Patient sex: F
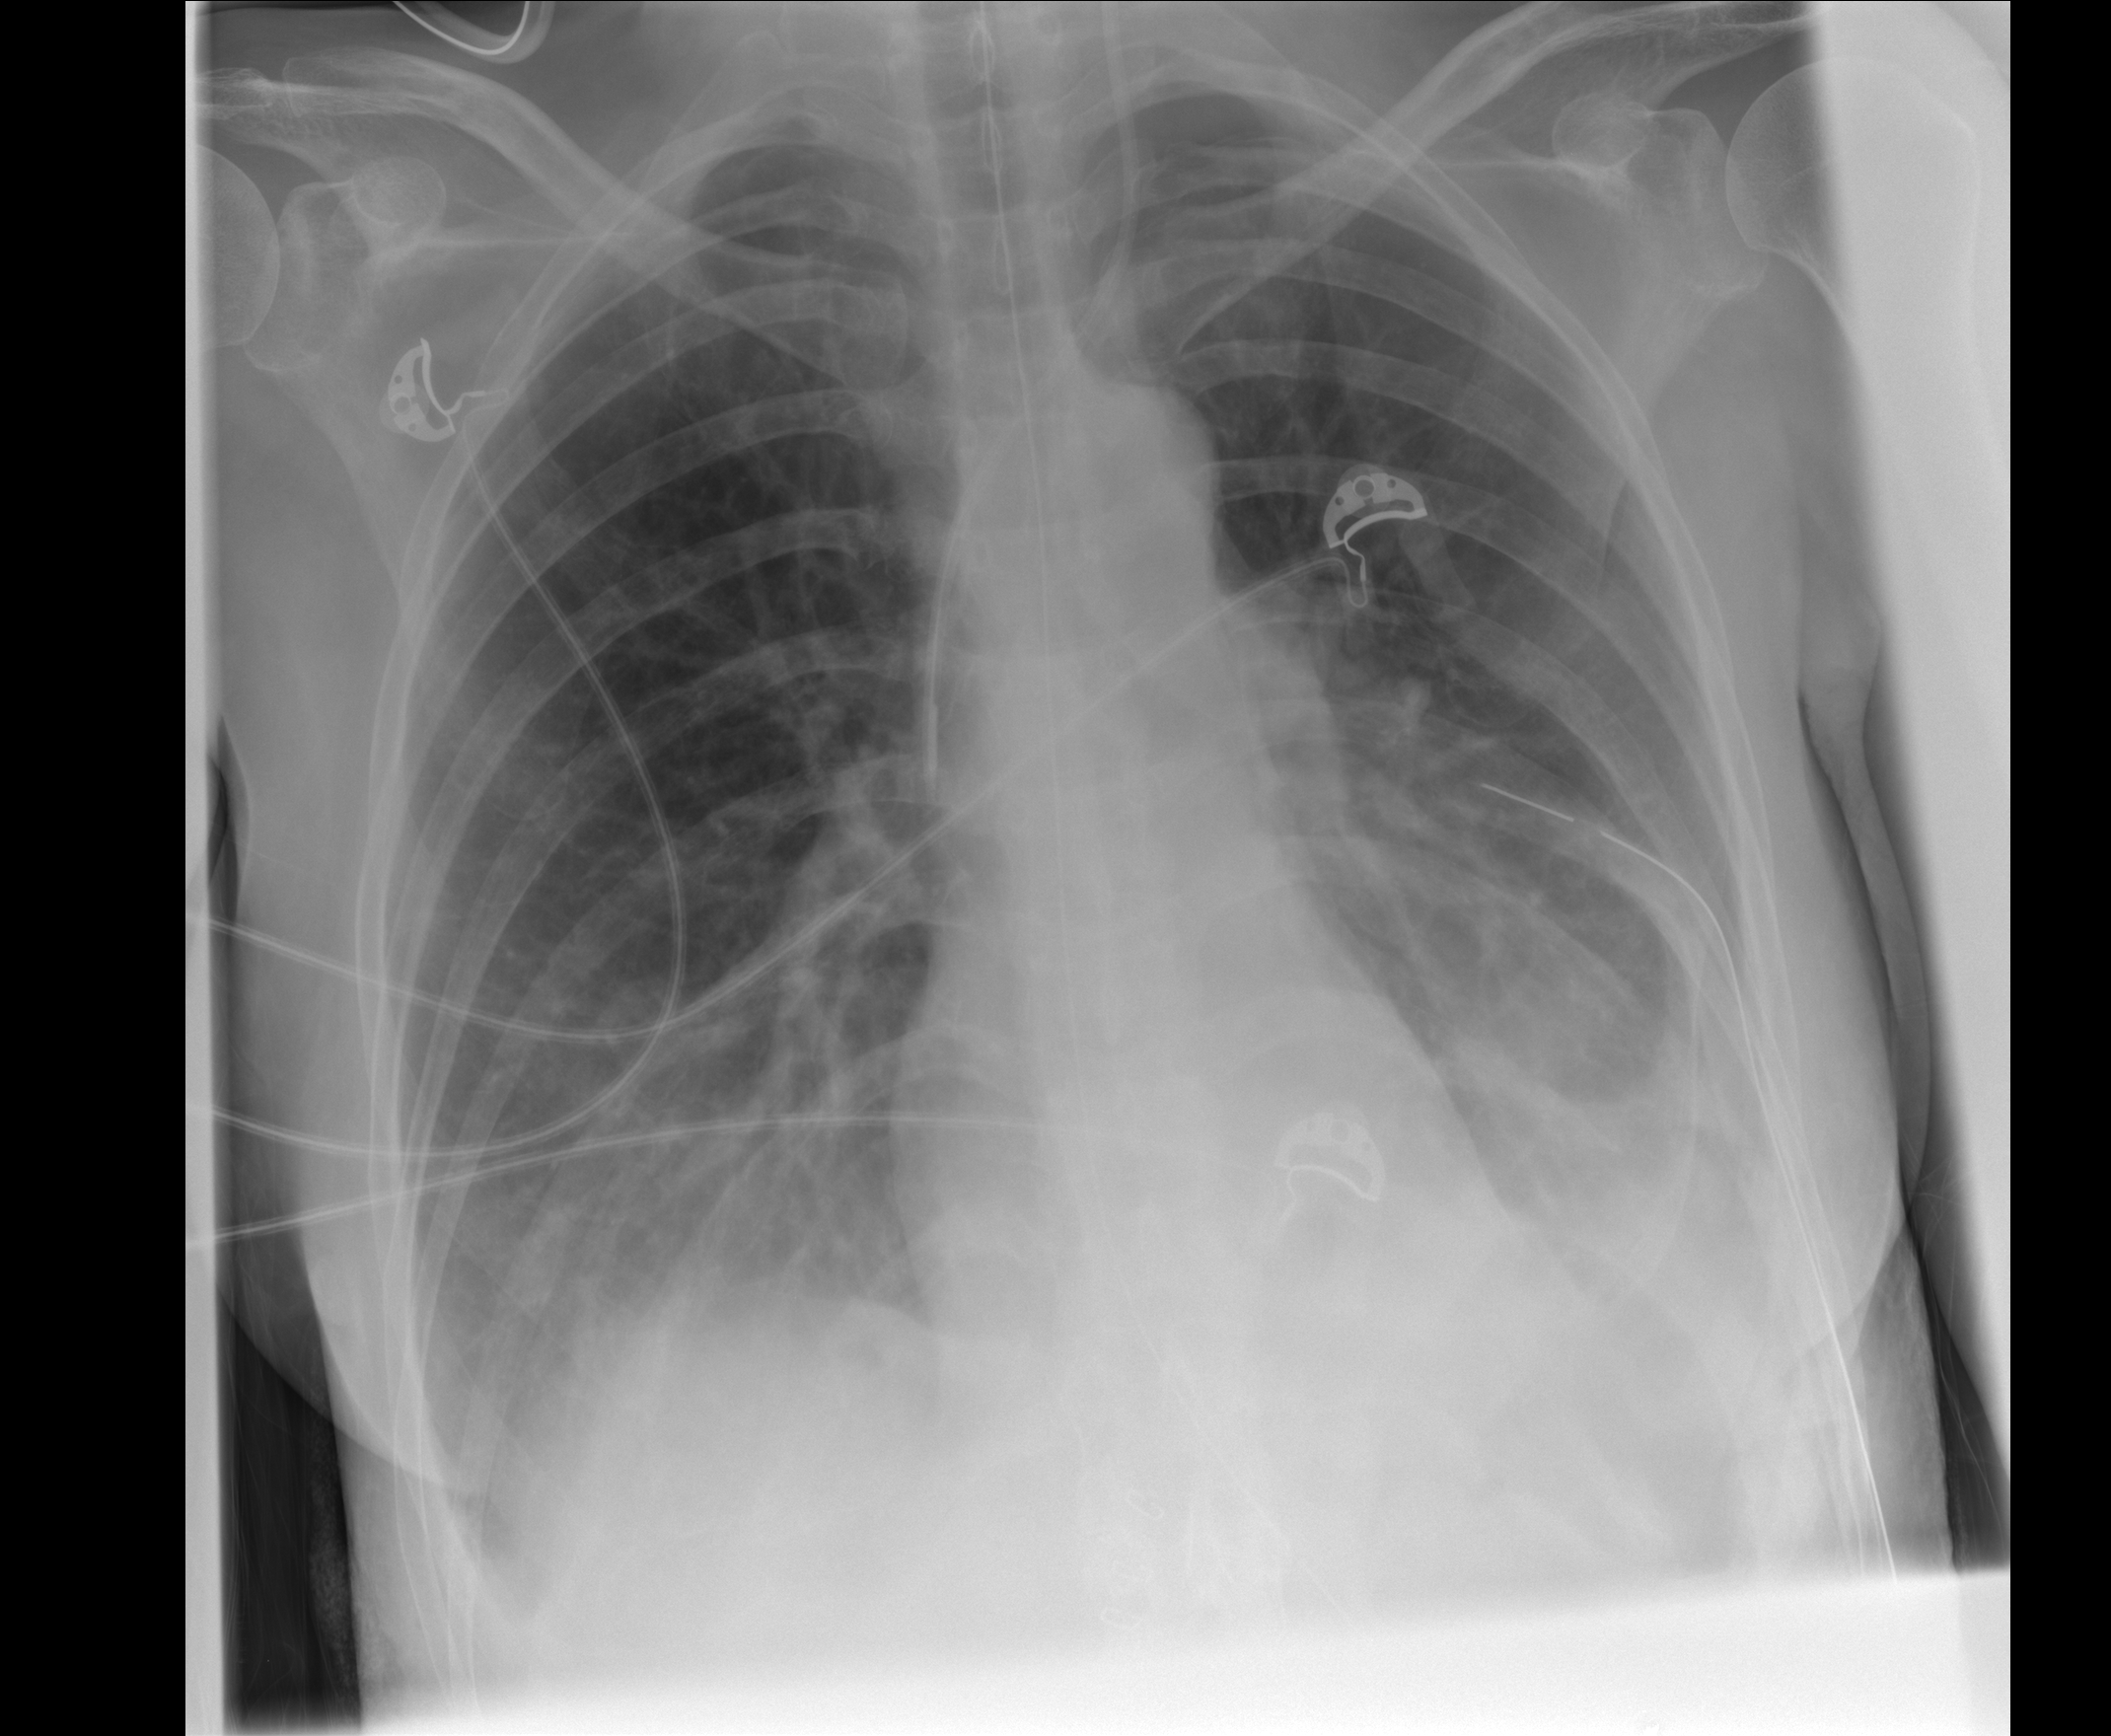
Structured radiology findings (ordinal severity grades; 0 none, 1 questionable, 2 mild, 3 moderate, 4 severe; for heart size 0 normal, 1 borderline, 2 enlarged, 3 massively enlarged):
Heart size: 0
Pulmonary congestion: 0
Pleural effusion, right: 2
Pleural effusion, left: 2
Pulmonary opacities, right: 0
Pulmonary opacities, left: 0
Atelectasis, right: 0
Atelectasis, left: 2